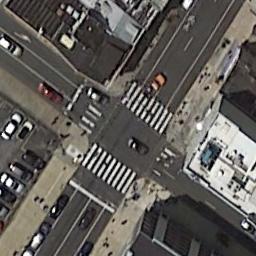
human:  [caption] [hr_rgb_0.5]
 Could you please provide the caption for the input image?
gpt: There are several moving vehicles on the road at the intersection, There are many buildings and some trees around the intersection, And many cars are parked in the open space beside the intersection .

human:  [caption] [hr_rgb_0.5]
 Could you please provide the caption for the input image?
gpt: An intersection with normal traffic is between some buildings and a parking lot .

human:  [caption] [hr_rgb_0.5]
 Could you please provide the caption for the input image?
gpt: There's a stop at the intersection .

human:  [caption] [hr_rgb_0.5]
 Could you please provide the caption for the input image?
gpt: There are many cars at the intersection .

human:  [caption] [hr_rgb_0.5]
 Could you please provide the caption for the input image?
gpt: An intersection beside a parking lot and a white building .